Question: I've tried to set a style as explained in <URL> answer but the title bar remains visible.

Any ideas ?
Environment : WPF 4.5 application / Visual Studio 2012 / Windows 8
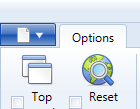
Answer: The content needs to be hosted inside a 'RibbonWindow' instead.